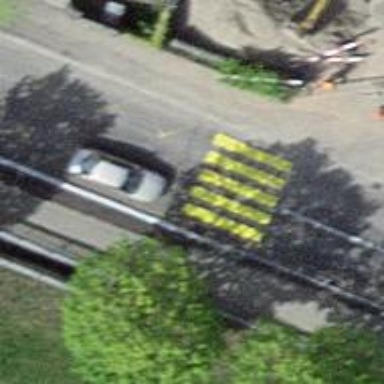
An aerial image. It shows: Bus stop with stop position for public transport.